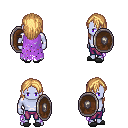
a pixel art fantasy rpg character, male body template, dark elf, purple skin, maroon tattered cape, magenta pants, light blonde long hairstyle, gray slippers, shield, four views (front, back, left, right), 2x2 character sprite sheet, small pixel art, hard edges, no anti-aliasing